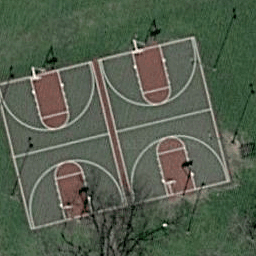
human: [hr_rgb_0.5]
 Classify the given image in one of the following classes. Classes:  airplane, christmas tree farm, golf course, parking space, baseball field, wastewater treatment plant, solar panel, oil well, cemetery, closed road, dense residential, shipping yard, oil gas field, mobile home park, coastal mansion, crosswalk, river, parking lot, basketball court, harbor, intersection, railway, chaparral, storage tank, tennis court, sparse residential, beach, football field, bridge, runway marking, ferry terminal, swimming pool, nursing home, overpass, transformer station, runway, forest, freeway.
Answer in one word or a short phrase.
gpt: basketball court